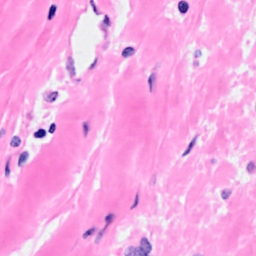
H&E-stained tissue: Breast